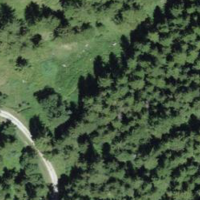
EUNIS habitat code: 43
Species observed at this site:
Chamaenerion angustifolium
Arion rufus